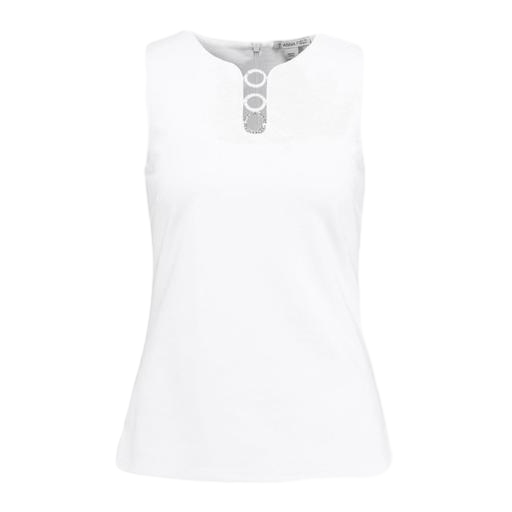
white high neck vest top neck logo, sleeveless white and gray shirt, white split neck tank, white background